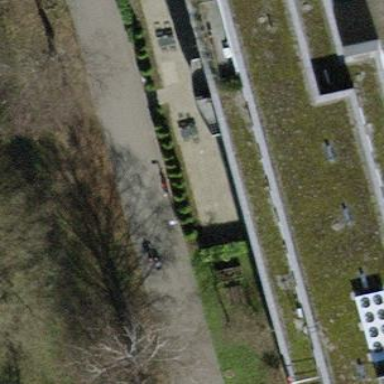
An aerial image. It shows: Outdoor seating area for leisure.